Field crop: tomato
Growth stage: 1
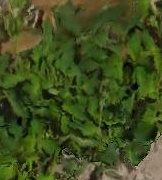
Species: tomato